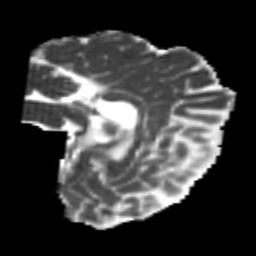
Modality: MD
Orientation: sagittal
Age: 23
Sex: female
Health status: healthy
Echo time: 0.074 s